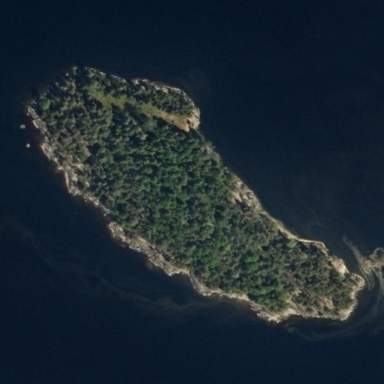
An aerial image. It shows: Islet.